五年级 · 立体几何学
一个长方体, 用下面三种不同的方法分别将其切成两个完全一样的长方体。切后两个长方体的表面积总和分别比原来增加了 $24 \mathrm{dm}^{2} 、 12 \mathrm{dm}^{2}$ 和 $16 \mathrm{dm}^{2}$ 。求原来长方体的表面积, 列式正确的是 ( $\quad \mathrm{dm}^{2}$ 。

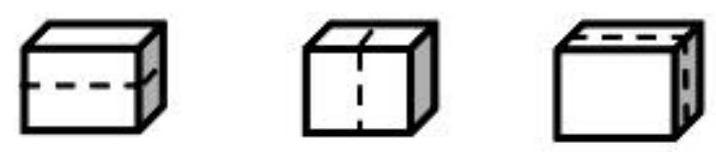
A. $(24+12+16) \times 2$
B. $(24+12+16) \div 2$
C. $24+12+16$
D. 以上都不正确

答案: C
解析: 解C